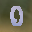
Label: 0